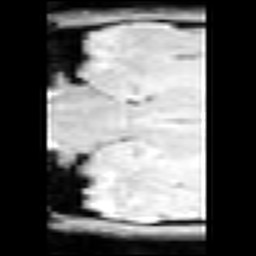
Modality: inplaneT1
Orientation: coronal
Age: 26
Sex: male